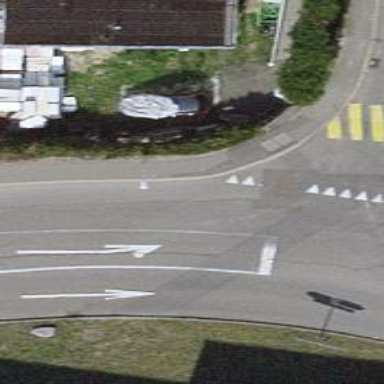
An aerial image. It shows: Tertiary road with asphalt surface and sidewalk on the left side.